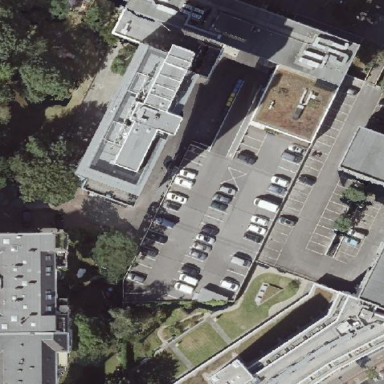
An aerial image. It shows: Flat-roofed building.